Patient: sex M, age 60
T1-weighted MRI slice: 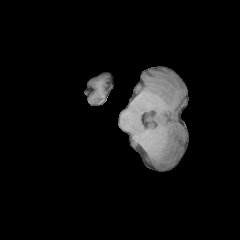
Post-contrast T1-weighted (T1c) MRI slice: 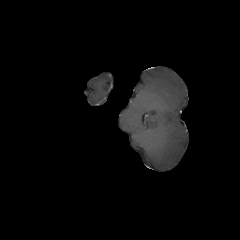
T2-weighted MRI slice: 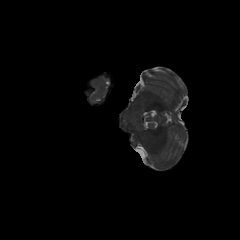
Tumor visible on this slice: no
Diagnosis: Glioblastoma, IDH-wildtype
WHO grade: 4